高一 · 立体几何学
在长方体 $A B C D-A_{1} B_{1} C_{1} D_{1}$ 中, $A B=A D=4, A A_{2}=2$, 过点 $A_{1}$ 作平面 $\alpha$ 与 $A B, A D$分别交于 $M, N$ 两点, 若 $A A_{1}$ 与平面 $\alpha$ 所成的角为 $45^{\circ}$, 则截面 $A_{1} M N$ 面积的最小值是 ( )
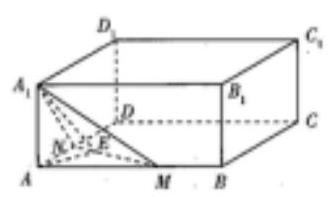
A. $2 \sqrt{3}$
B. $4 \sqrt{2}$
C. $4 \sqrt{6}$
D. $8 \sqrt{2}$
答案: B
解析: 【分析】

过点 $A$ 作 $A E \perp M N$, 连接 $A_{1} E$, 首先证明平面 $A_{1} A E \perp$ 平面 $A_{1} M N$, 即可得 $\angle A A_{1} E$ 为 $A A_{1}$ 与平面 $A_{1} M N$ 所成的角, 进而可得 $A E=2, A_{1} E=2 \sqrt{2}, M E \cdot E N=A E^{2}=4$, 由基本不等式得

$M N=M E+E N \geq 2 \sqrt{M E \cdot E N}=4$, 从而可求出截面 $A_{1} M N$ 面积的最小值.

【详解】

如图, 过点 $A$ 作 $A E \perp M N$, 连接 $A_{1} E$

$\because A_{1} A \perp$ 平面 $A B C D$,

$\therefore A_{1} A \perp M N$,

$\therefore M N \perp$ 平面 $A_{1} A E$,

$\therefore A_{1} E \perp M N$, 所以平面 $A_{1} A E \perp$ 平面 $A_{1} M N$,

$\therefore \angle A A_{1} E$ 为 $A A_{1}$ 与平面 $A_{1} M N$ 所成的角,

$\therefore \angle A A_{1} E=45^{\circ}$,

在 Rt $\triangle A_{1} A E$ 中,

$\because A A_{1}=2, \therefore A E=2, A_{1} E=2 \sqrt{2}$,

在 Rt $\triangle M A N$ 中, 由射影定理得 $M E \cdot E N=A E^{2}=4$,

由基本不等式得 $M N=M E+E N \geq 2 \sqrt{M E \cdot E N}=4$ ，

当且仅当 $M E=E N$, 即 $E$ 为 $M N$ 中点时等号成立,

$\therefore$ 截面 $A_{1} M N$ 面积的最小值为 $\frac{1}{2} \times 4 \times 2 \sqrt{2}=4 \sqrt{2}$.

故选: B

【点睛】

本题考查的是立体几何中面面垂直的证法、线面角及基本不等式, 是一道较综合的题.